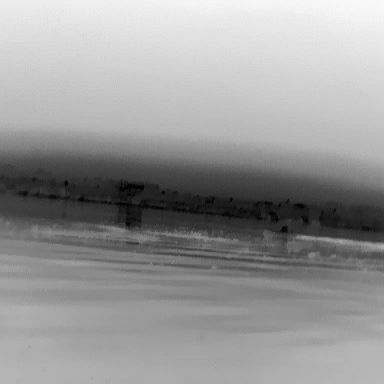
There is a canoe in the infrared image.